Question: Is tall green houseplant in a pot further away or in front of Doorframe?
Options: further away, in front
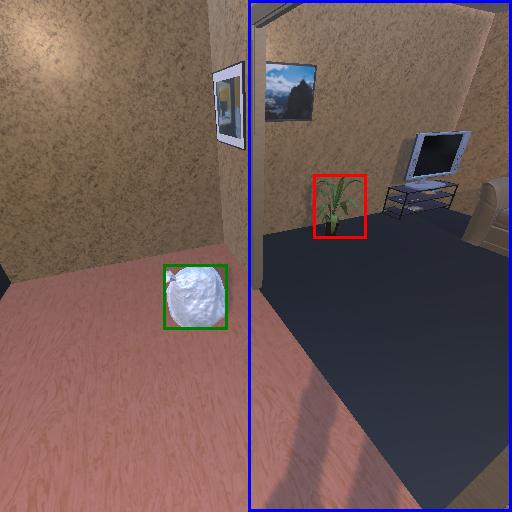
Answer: further away